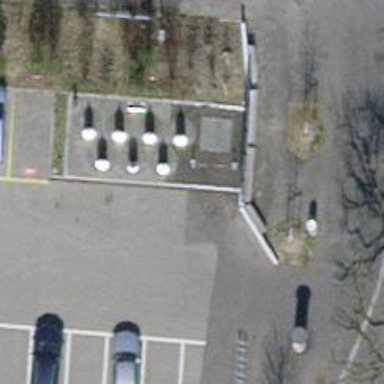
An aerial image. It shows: Recycling container at amenity designated for recycling.